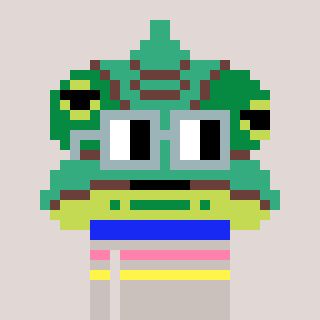
a pixel art character with square dark gray glasses, a chameleon-shaped head and a foggrey-colored body on a warm background